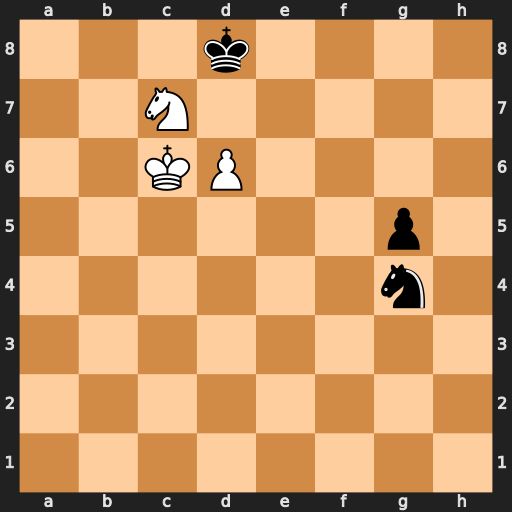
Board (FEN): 3k4/2N5/2KP4/6p1/6n1/8/8/8
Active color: w
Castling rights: -
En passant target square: -
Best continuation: Ne6+ Ke8 d7+